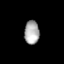
Tissue: prostate
Cell type: Myeloid cells
Senescence score: 0.3403
Nuclear area (px): 343
Mean DAPI intensity: 170.933